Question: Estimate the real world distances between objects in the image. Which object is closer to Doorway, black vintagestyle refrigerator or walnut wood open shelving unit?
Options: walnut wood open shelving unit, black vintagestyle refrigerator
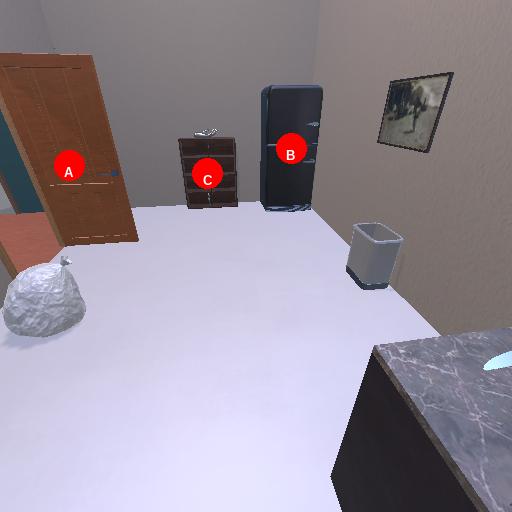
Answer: walnut wood open shelving unit